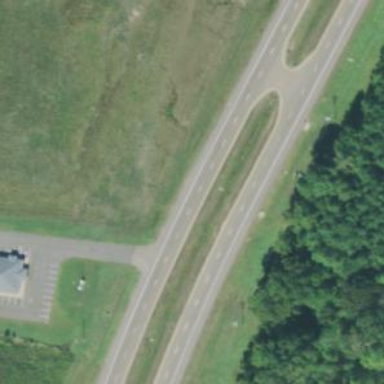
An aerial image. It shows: Trunk highway.